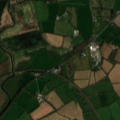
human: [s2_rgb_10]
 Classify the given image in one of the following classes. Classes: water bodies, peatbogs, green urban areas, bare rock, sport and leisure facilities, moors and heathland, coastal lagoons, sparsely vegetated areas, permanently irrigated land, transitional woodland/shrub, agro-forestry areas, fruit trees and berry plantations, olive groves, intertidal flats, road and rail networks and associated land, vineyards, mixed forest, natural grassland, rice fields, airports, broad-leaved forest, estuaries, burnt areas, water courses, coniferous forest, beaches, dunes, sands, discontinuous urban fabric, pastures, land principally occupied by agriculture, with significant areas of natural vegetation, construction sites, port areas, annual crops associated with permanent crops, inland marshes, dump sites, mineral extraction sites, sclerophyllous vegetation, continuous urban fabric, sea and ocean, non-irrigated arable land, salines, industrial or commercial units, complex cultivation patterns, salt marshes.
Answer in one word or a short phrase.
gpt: non-irrigated arable land, pastures, inland marshes